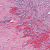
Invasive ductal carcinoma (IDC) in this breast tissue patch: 0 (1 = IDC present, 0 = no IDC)